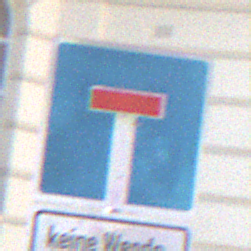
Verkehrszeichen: Sackgasse
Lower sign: HinweisGeaenderteVorfahrtVerkehrsfuehrungVerkehrsregelung3
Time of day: MorningAfternoon
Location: Outdoor (Urban)
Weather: PartlyCloudy
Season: NotSpecified
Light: Natural